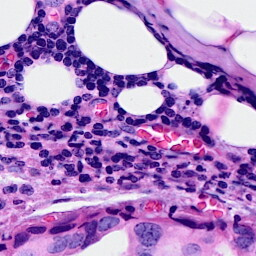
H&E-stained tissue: Breast